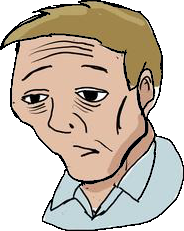
Label: 5_Yes_Honey